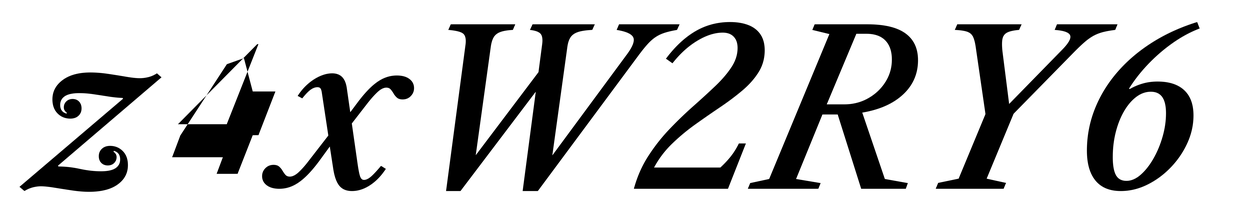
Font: LibreCaslonText-Italic_Medium_Italic